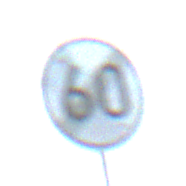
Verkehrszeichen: EndeGeschwindigkeit60
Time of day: SunriseSunset
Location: Outdoor (RoadRail)
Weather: PartlyCloudy
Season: NotSpecified
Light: Natural